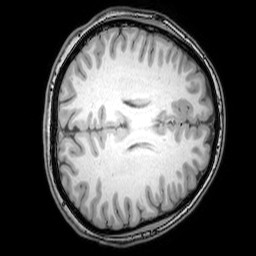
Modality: T1w
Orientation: axial
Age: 20
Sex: female
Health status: healthy
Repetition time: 0.081 s
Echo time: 0.037 s